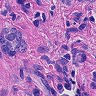
Metastatic tissue present: yes